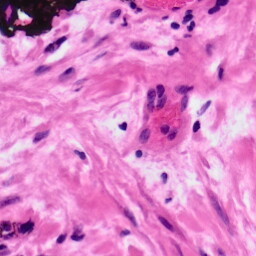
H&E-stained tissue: Ovarian